Aerial crown-view tile of a tropical tree (Barro Colorado Island, Panama), acquired 20240813:
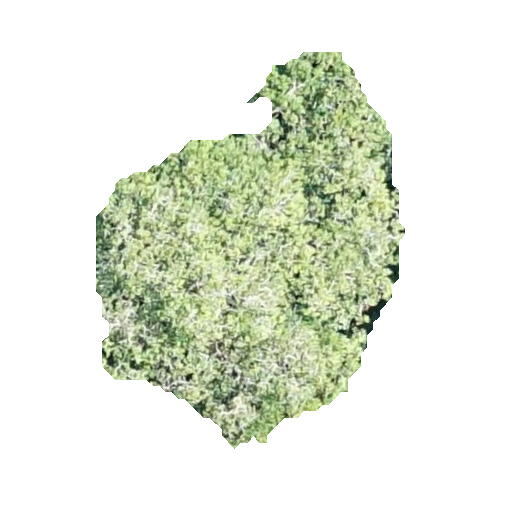
Species: Guapira myrtiflora
GBIF accepted scientific name: Guapira myrtiflora
Crown area: 122.033 m²